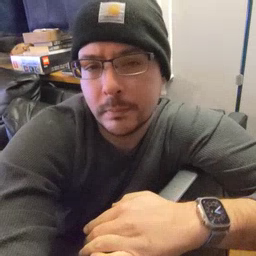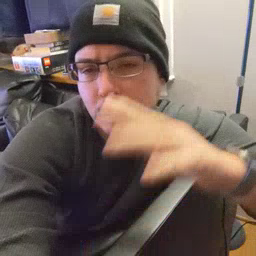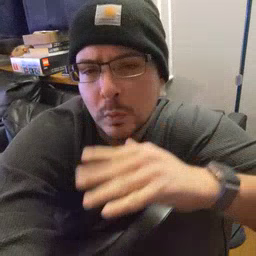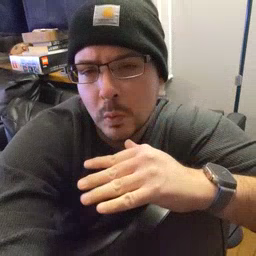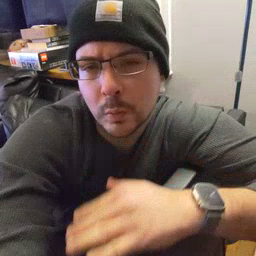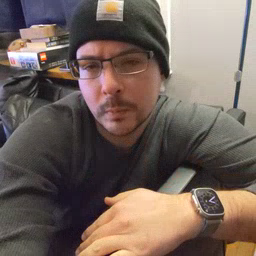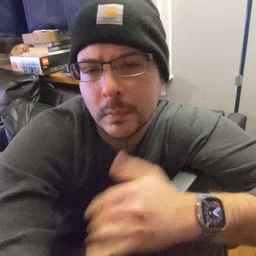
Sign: snow